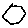
Label: hexagon